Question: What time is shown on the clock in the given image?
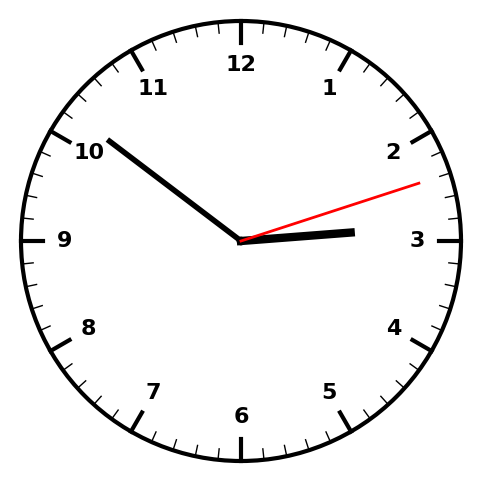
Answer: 02:51:12